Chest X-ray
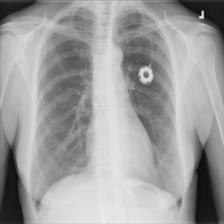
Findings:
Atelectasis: negative
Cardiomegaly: negative
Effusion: negative
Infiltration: negative
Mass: negative
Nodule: negative
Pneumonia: negative
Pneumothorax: negative
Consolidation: negative
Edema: negative
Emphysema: negative
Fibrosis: negative
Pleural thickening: negative
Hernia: negative